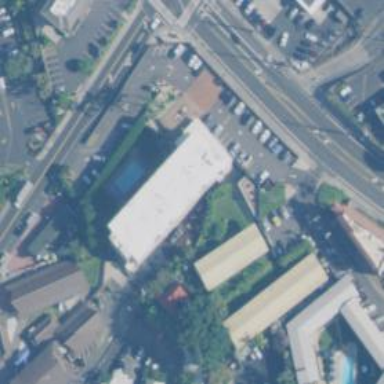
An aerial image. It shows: Hotel building.